Question: I am trying to adding the dynamic checkbox to the layout. As long as the text of the checkbox is single line it is aligned correctly. But as my text it getting multi line it does not align properly and the text is also not completely shown. Please follow the fig for how it look like

The code i am writing is this
'''
else if (answerType == Constants.ANSWER_CHECKBOX_TYPE) {
final CheckBox[] rb = new CheckBox[noOfAnswers];
for (int i = 0; i < noOfAnswers; i++) {
LinearLayout.LayoutParams params1 = new LinearLayout.LayoutParams(ViewGroup.LayoutParams.FILL_PARENT, ViewGroup.LayoutParams.WRAP_CONTENT, 1f);
SurveyAnswer answer = question.getAnswerList().get(i);
rb[i] = new CheckBox(this);
rb[i].setSingleLine(false);
rb[i].setTextColor(Color.BLACK);
rb[i].setText(answer.getAnsweText());
rb[i].setTag(size);
linear.addView(rb[i], params1);
rb[i].setId(i + 1);
rb[i].setOnCheckedChangeListener(new CompoundButton.OnCheckedChangeListener() {
@Override
public void onCheckedChanged(CompoundButton buttonView,
boolean isChecked) {
// TODO Auto-generated method stub
if (isChecked == true) {
viewList.add(buttonView);
} else {
viewList.remove(buttonView);
}
}
});
}
'''
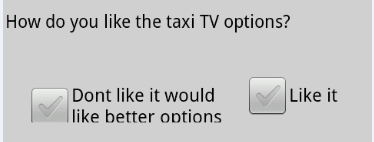
Answer: Instead of this implementation I liked to go for the gridview implementation. By using the gridview and adding checkbox items in the grid I able to align it properly to the center.